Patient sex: M
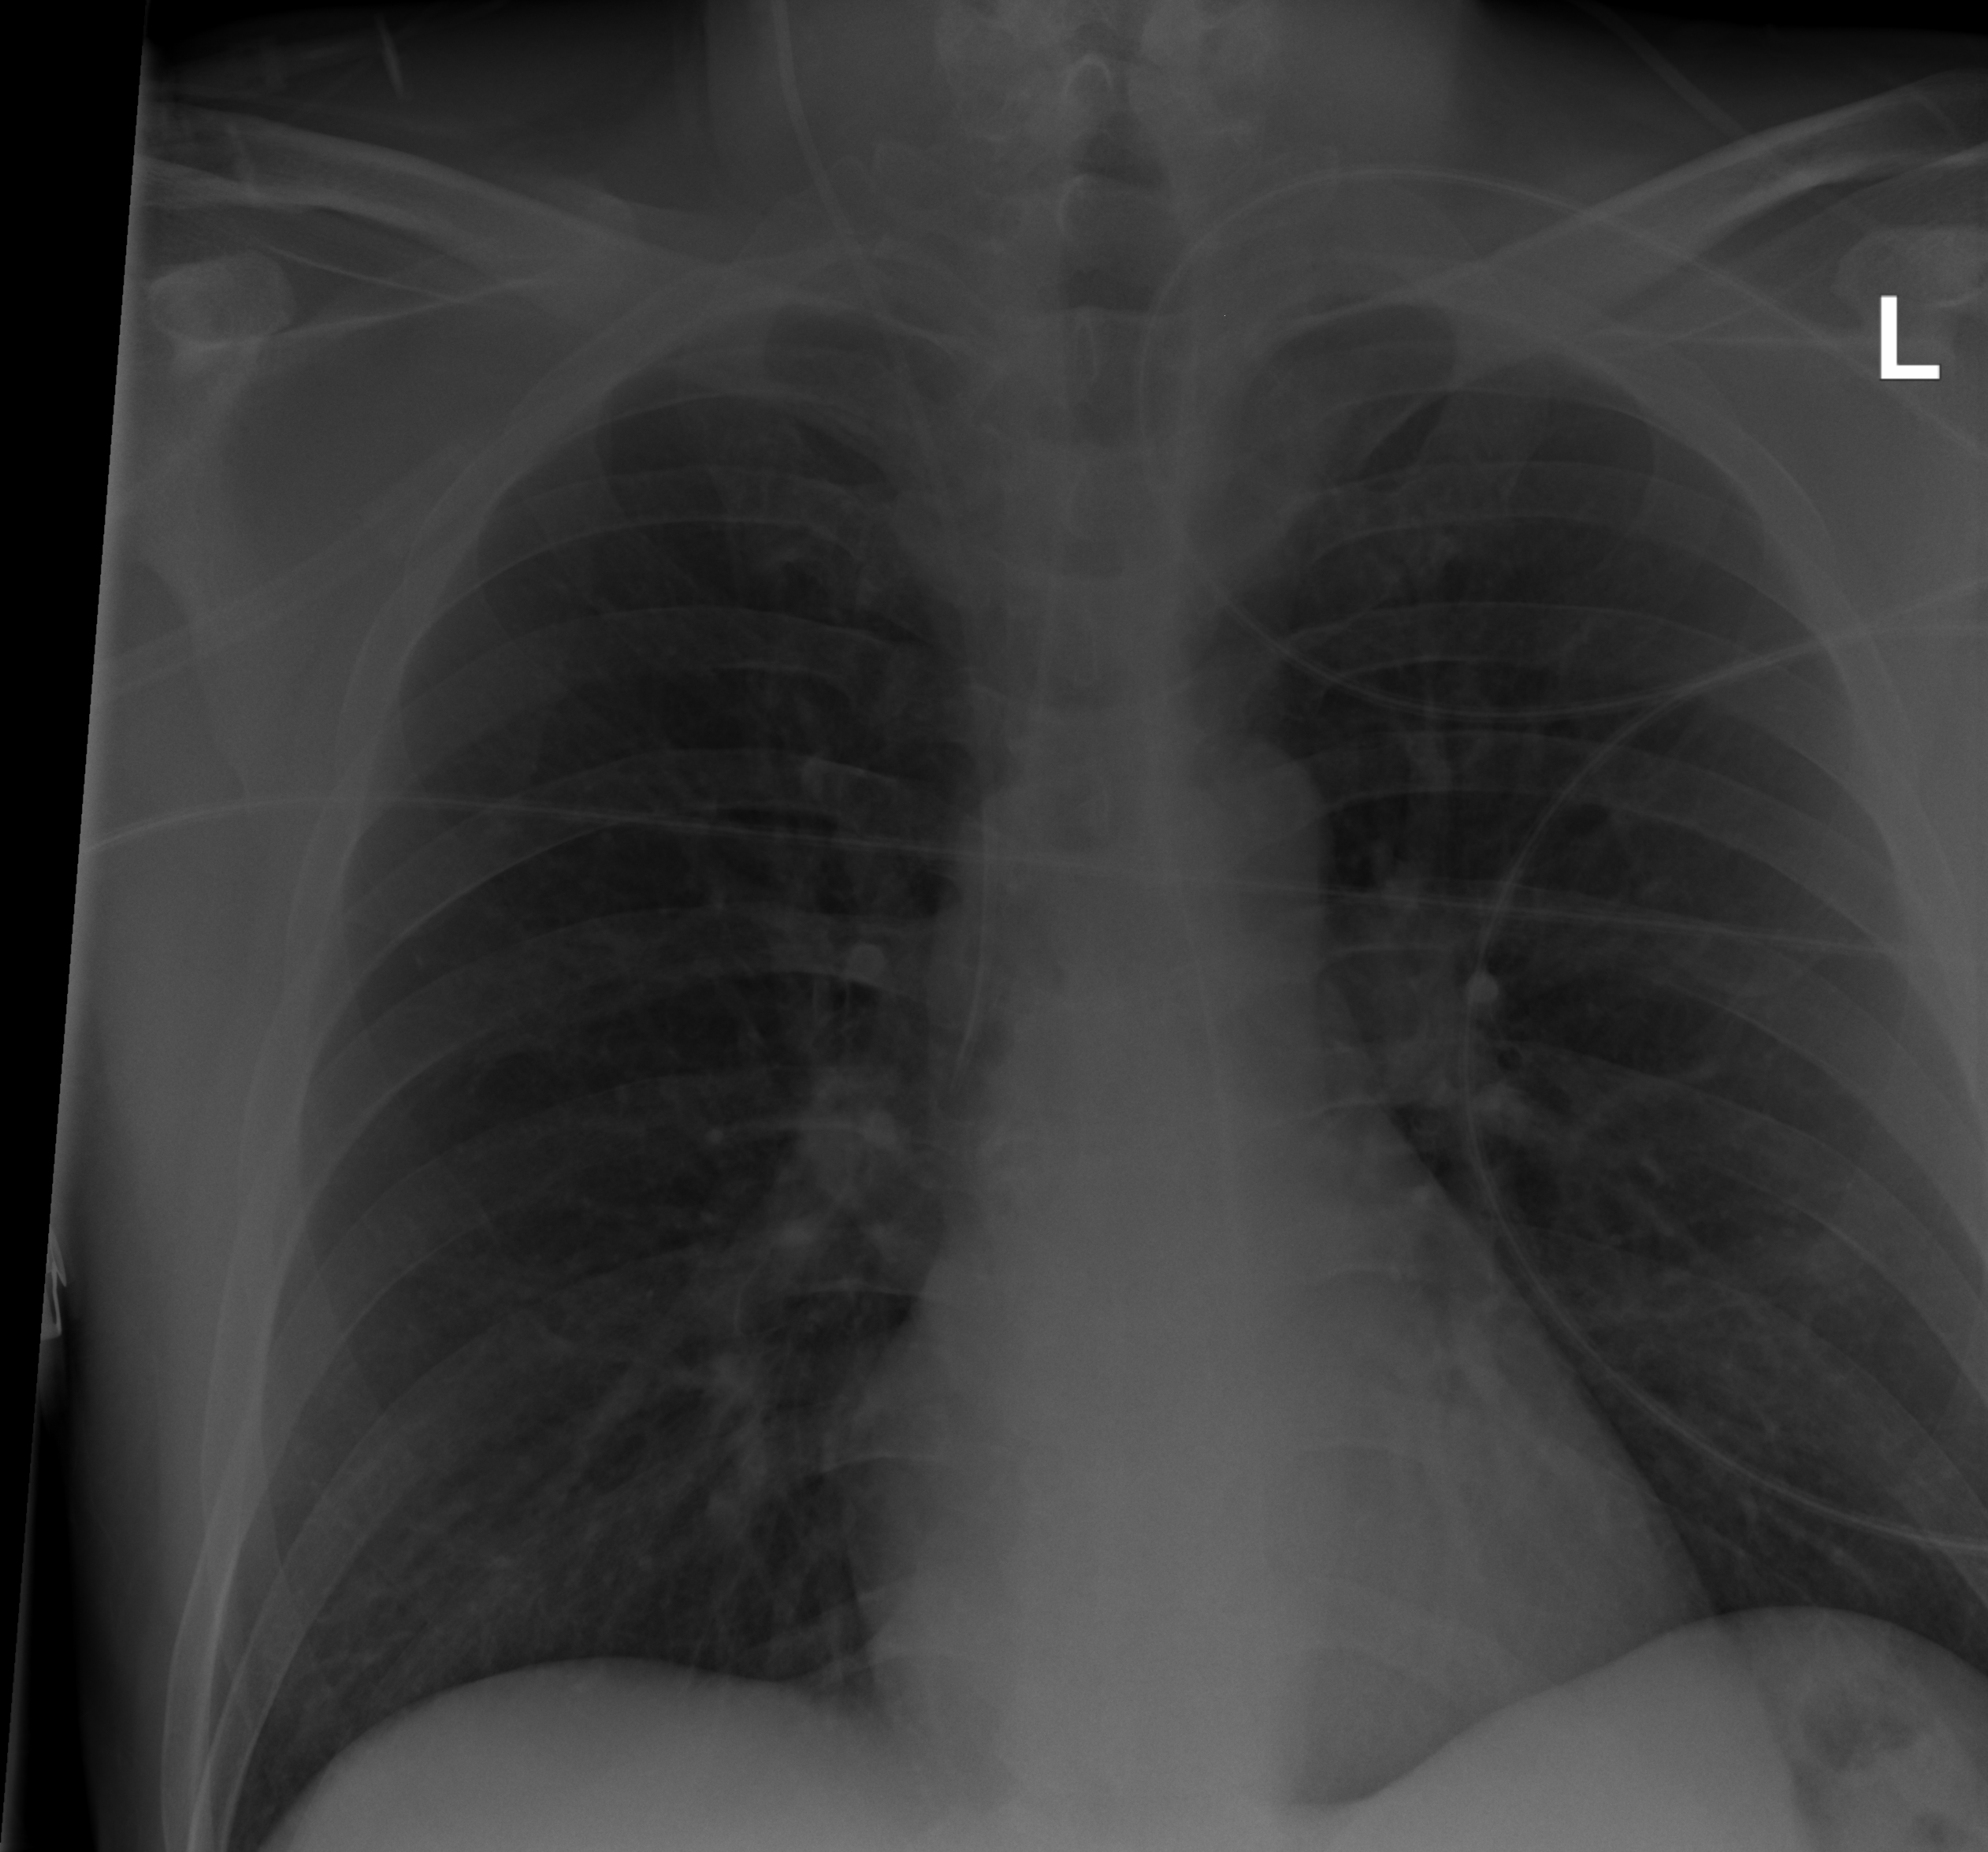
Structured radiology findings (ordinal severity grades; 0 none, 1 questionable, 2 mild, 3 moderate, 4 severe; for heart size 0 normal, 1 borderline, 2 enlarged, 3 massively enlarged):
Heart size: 0
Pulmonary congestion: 0
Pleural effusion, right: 0
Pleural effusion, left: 0
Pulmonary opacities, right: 0
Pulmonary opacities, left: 0
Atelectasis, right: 2
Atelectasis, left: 0